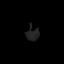
Tissue: lung
Cell type: Epithelial cells
Senescence score: 0.6475
Nuclear area (px): 164
Mean DAPI intensity: 34.604